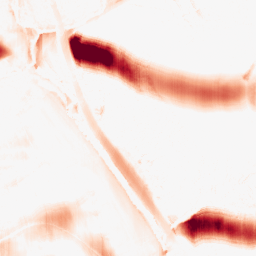
Category: morphological
Decomposition family: morphological_ellipse
Decomposition parameters: operation: opening
width: 50
height: 10
Upsampling method: bspline
Upsampling parameters: scale: 4
Upsampling scale: 4